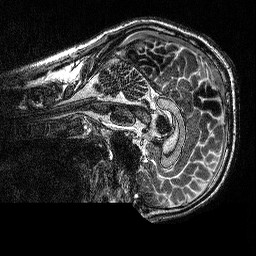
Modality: MP2RAGE
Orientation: sagittal
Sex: male
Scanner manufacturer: siemens
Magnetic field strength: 3 T
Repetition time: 5 s
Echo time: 0.00292 s